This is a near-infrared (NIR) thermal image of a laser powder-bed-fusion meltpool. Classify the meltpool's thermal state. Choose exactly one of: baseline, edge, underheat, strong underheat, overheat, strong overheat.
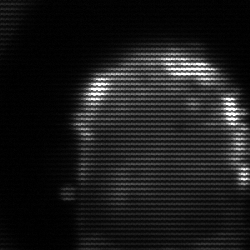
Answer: baseline